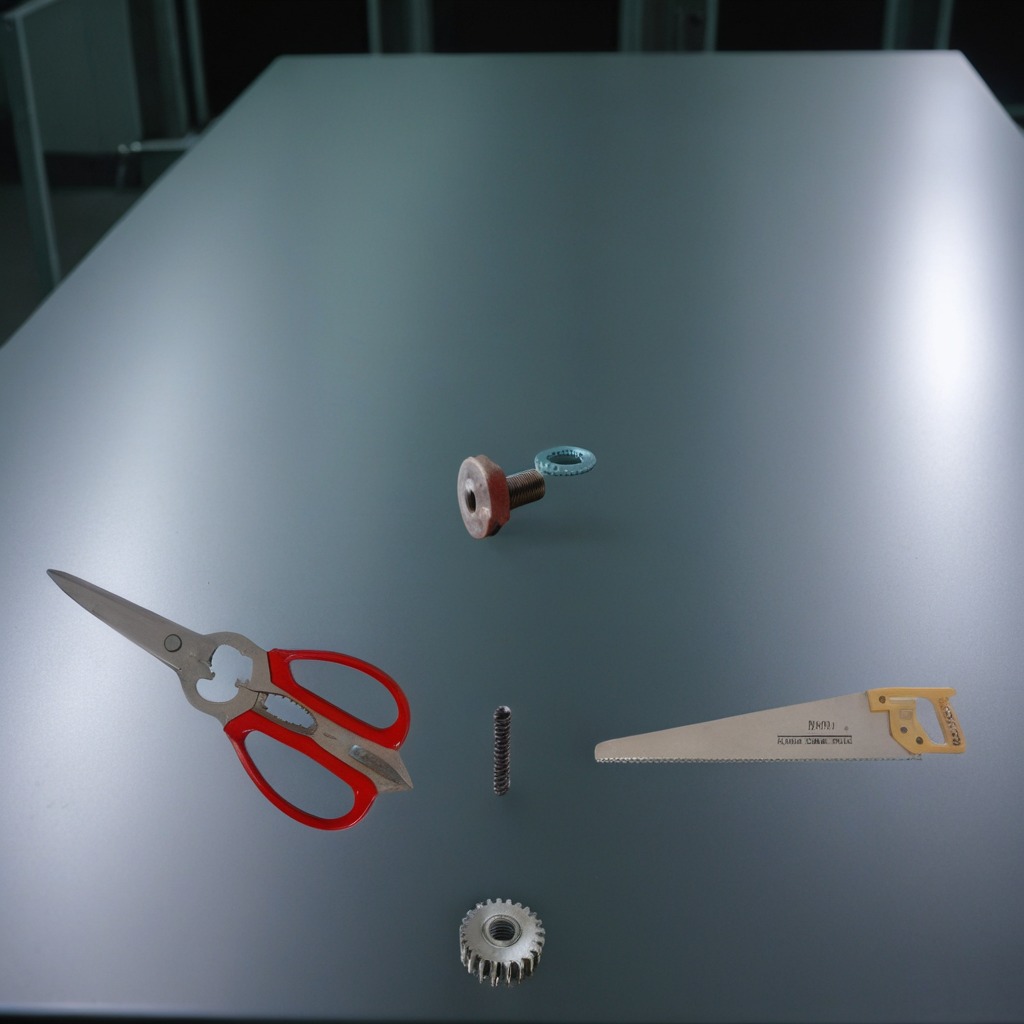
A steel gear with teeth, a metal machine screw, a coiled metal spring, a handheld metal saw, and a pair of scissors are lying on a clean empty table in a railway signal maintenance room lit by harsh overhead fluorescents